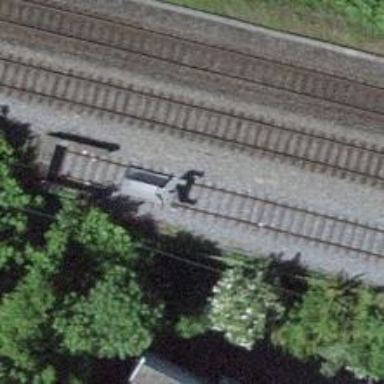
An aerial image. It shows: Railway buffer stop.